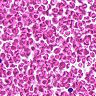
Metastatic tissue present: no